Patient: sex F, age 63
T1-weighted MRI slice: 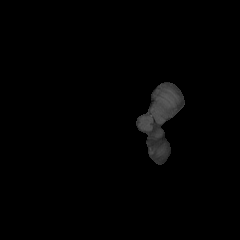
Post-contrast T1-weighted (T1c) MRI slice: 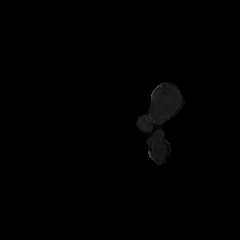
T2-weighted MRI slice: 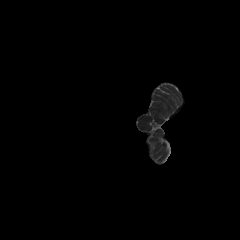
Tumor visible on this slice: no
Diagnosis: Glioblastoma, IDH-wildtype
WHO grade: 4